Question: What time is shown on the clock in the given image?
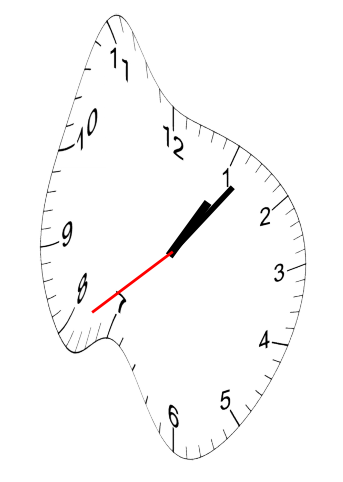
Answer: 01:06:39